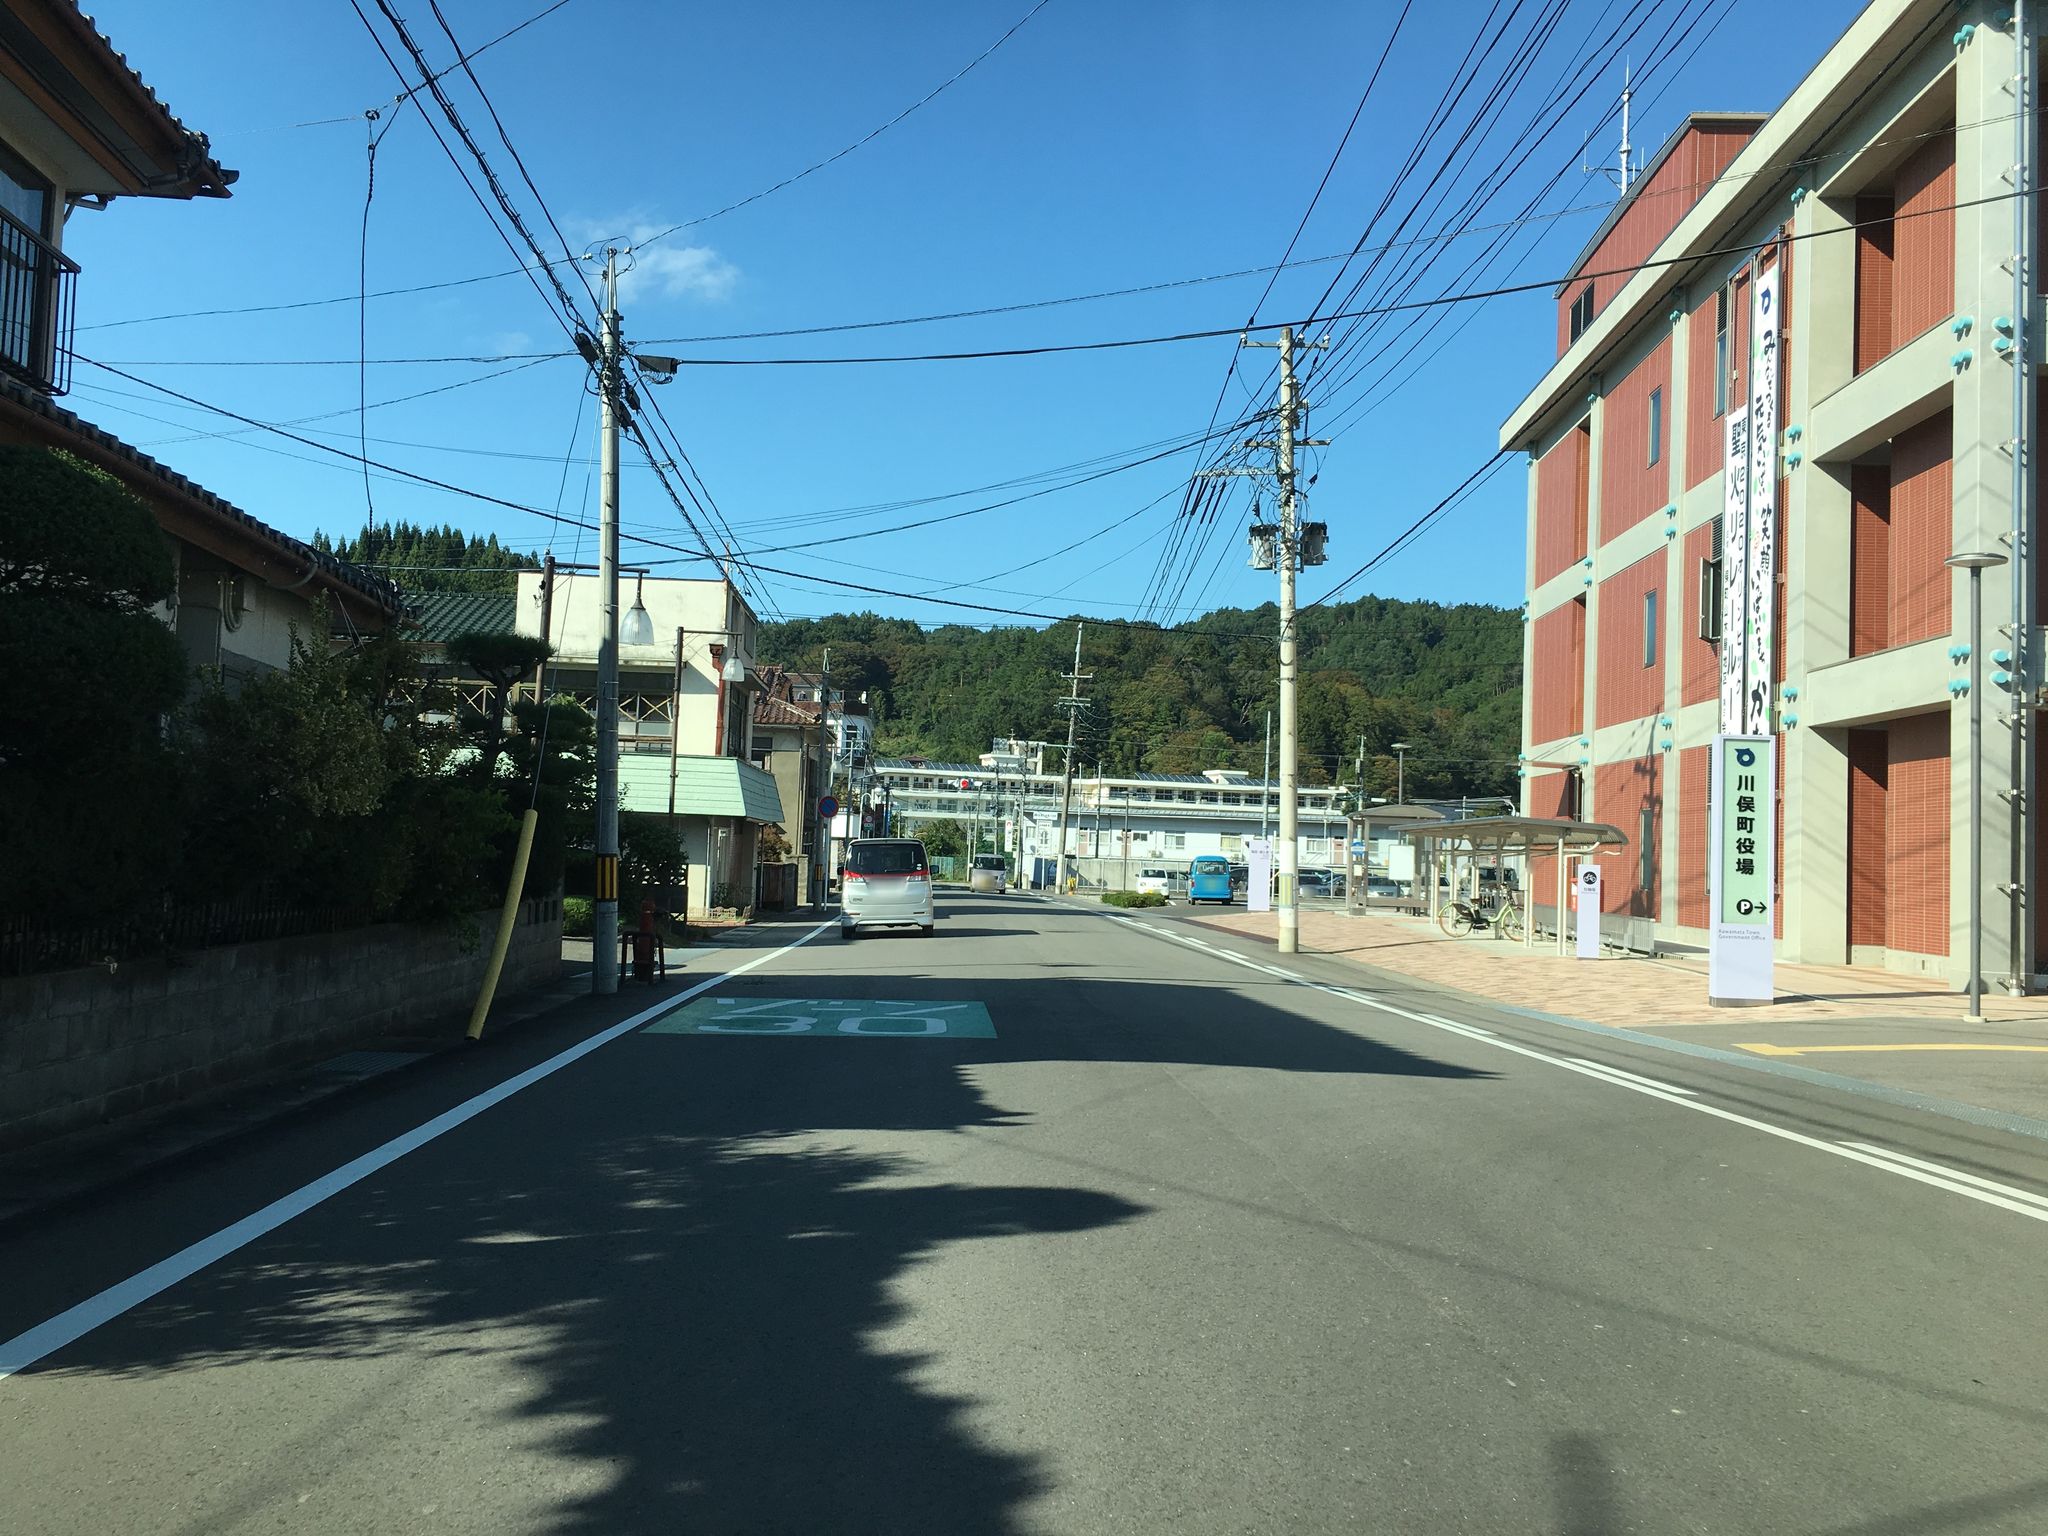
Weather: clear
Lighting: day
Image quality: good
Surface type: driving surface
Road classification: unclassified
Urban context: suburban or peri-urban
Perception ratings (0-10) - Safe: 1.8, Lively: 7.16, Beautiful: 6.26, Boring: 7.19, Depressing: 5.38, Wealthy: 3.92